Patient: sex F, age 75
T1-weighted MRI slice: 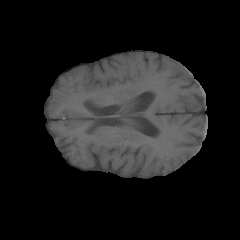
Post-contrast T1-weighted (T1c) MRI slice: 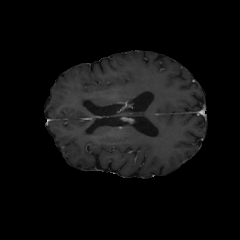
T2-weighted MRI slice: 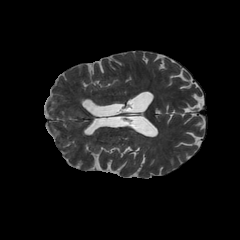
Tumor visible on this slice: no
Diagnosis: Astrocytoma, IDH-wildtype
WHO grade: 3